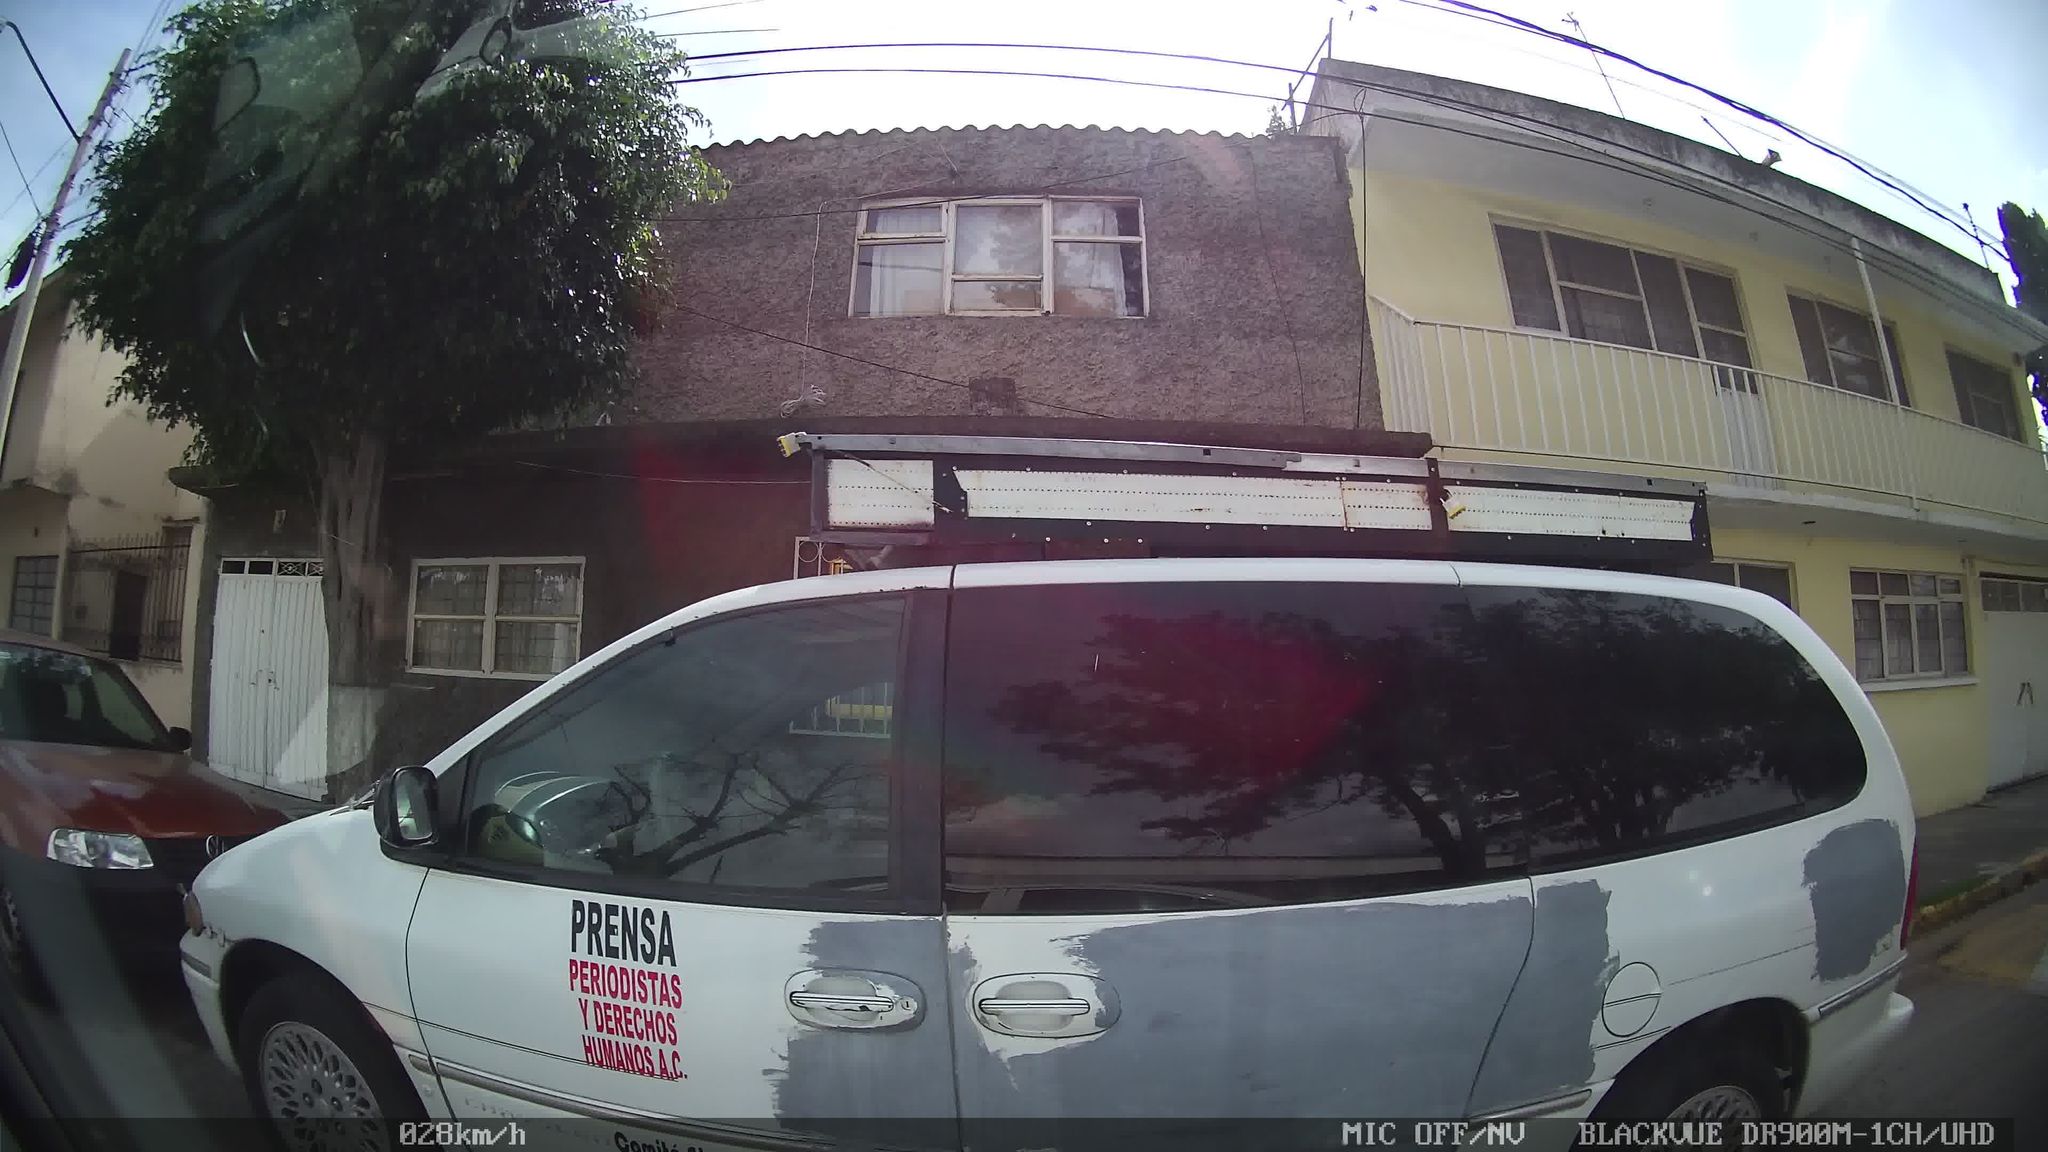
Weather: clear
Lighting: day
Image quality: good
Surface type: driving surface
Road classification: residential
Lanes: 2
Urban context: urban centre
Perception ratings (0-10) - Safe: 3.68, Lively: 8.6, Beautiful: 2.35, Boring: 7.38, Depressing: 6.89, Wealthy: 5.48